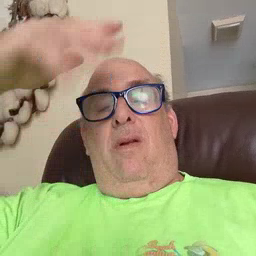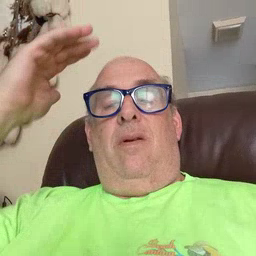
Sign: lion